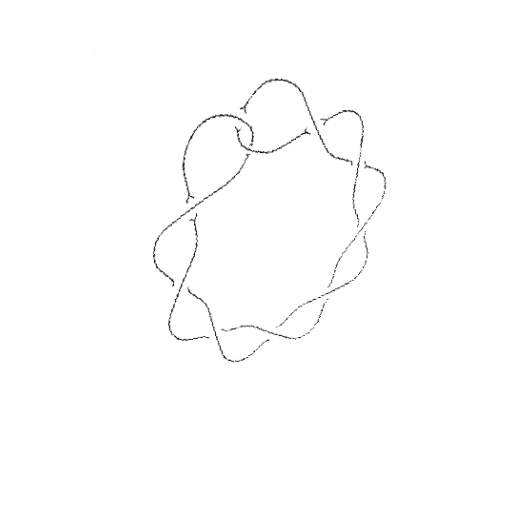
Crossing number: 10